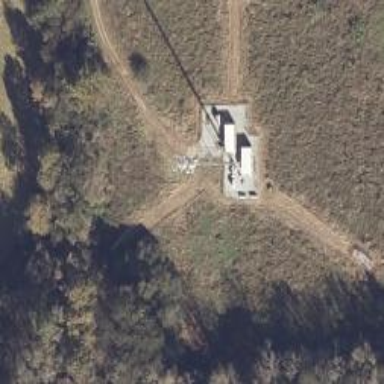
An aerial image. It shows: Man-made mast used for communication purposes.